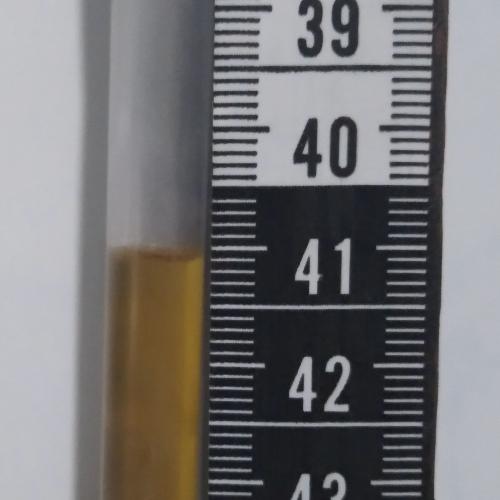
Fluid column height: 41.1 cm